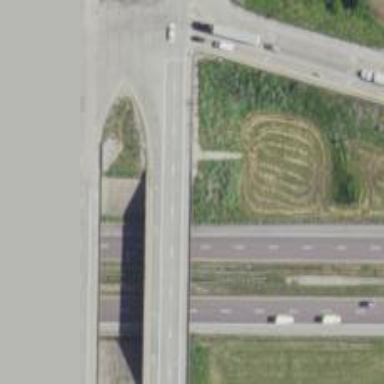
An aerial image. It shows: Bridge over trunk highway expressway.